Question: when using jrebel, How can I make it automaticly republish static resource such as HTML javascript and jsp?

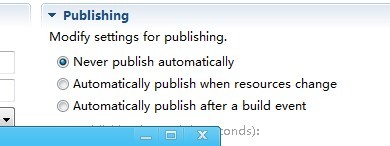
Answer: you should use rebel.xml configuration file to map your resources like jsps to the deployed app.
Check out the example: <URL>